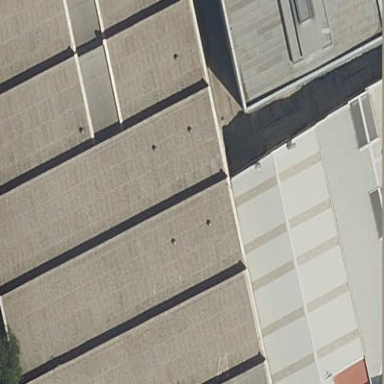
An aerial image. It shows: Industrial building.